Field crop: maize
Growth stage: 2
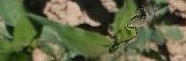
Species: maize